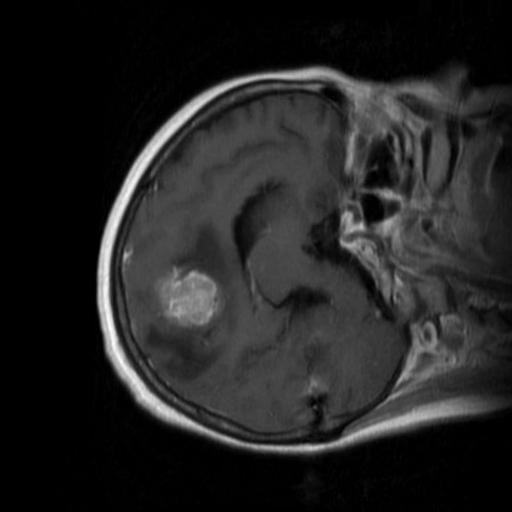
Label: brain_menin